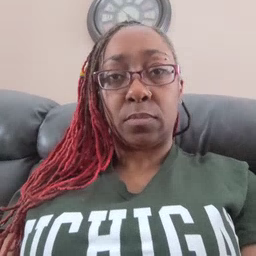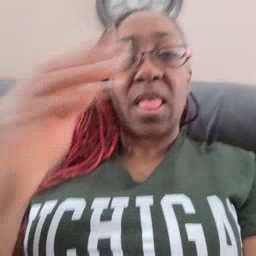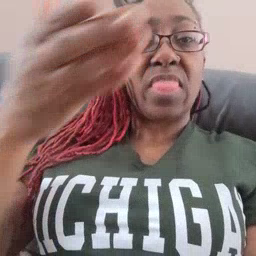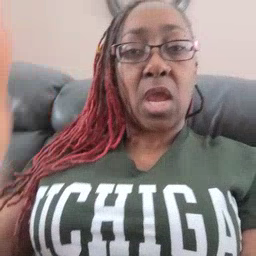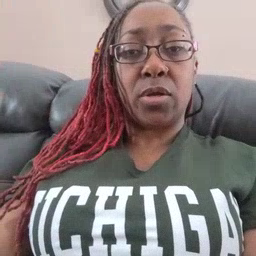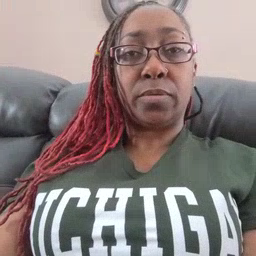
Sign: there